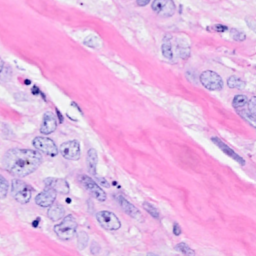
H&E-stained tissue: Breast